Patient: sex M, age 76
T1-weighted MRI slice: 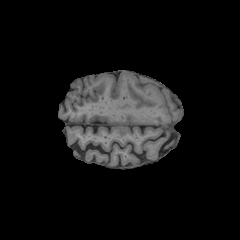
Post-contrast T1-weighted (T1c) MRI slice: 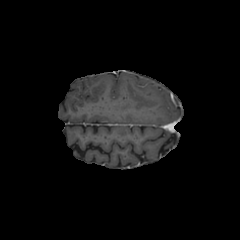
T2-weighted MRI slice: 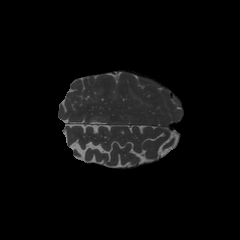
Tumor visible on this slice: no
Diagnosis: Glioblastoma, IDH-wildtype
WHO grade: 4